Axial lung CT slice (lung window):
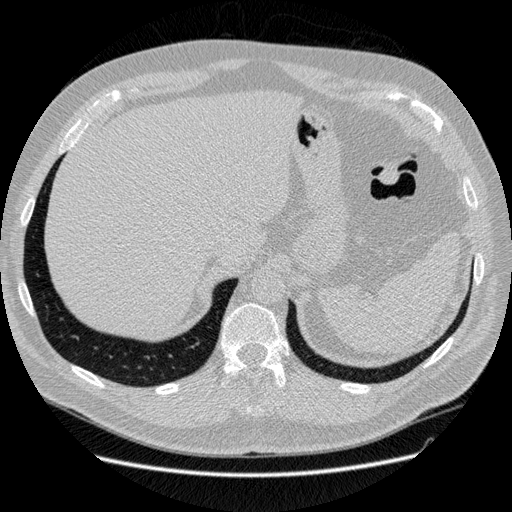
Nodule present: no